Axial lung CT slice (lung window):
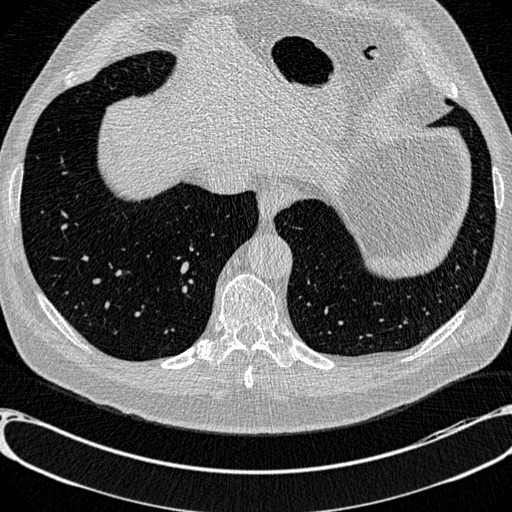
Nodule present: no